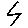
Label: zigzag